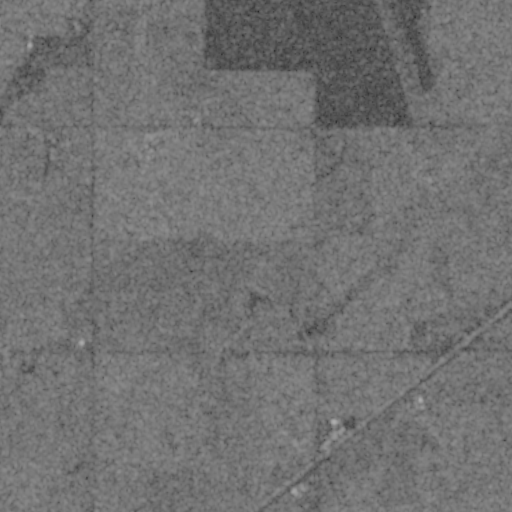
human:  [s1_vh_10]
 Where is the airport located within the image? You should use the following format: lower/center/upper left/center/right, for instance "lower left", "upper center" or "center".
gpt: The airport is located in the upper right of the image.
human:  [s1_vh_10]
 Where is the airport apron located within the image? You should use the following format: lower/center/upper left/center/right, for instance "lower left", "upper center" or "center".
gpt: The airport apron is located in the upper right of the image.
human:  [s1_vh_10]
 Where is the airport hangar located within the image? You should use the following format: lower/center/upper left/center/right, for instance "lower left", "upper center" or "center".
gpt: The airport hangar is located in the upper right of the image.
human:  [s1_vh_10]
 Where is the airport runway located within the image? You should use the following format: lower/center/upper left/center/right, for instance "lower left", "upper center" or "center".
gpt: The airport runway is located in the upper right of the image.
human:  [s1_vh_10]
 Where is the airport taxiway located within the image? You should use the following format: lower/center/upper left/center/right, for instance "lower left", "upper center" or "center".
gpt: The airport taxiway is located in the upper right of the image.
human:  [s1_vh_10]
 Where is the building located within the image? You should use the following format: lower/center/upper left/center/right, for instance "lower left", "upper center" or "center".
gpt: The building is located in the upper right of the image.
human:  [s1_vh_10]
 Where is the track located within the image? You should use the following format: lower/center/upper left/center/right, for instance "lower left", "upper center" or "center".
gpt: There is no track in the image.

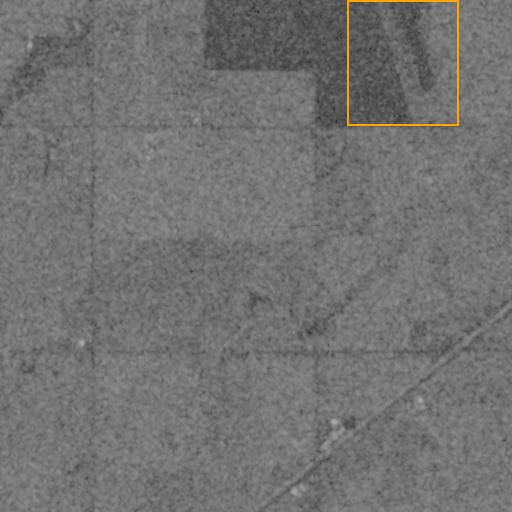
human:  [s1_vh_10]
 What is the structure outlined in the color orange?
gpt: The structure outlined in orange is an airport.
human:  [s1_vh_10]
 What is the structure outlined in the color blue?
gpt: There is no blue outline.